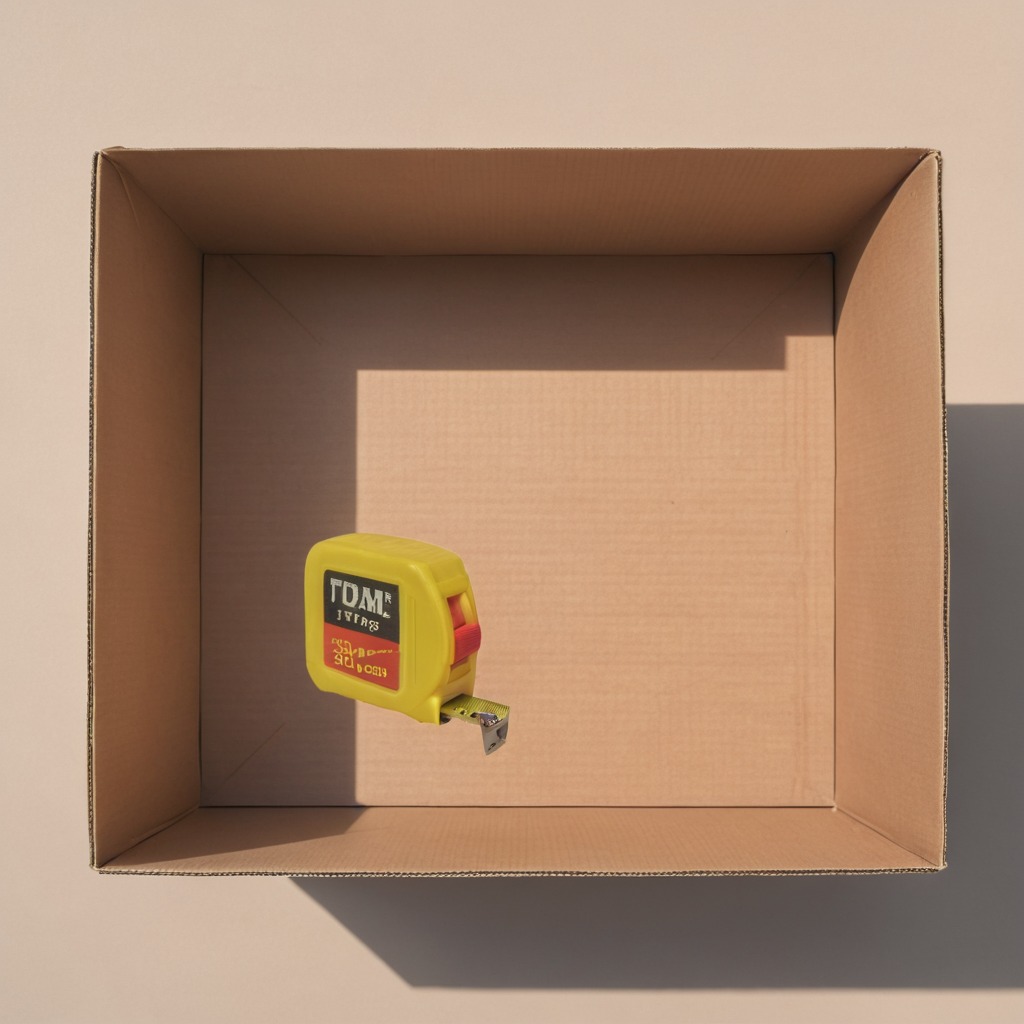
A measuring tape is lying on a clean dry cardboard box surface in an outdoor workshop during daytime bright natural light soft shadows slightly creased but